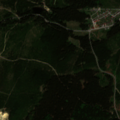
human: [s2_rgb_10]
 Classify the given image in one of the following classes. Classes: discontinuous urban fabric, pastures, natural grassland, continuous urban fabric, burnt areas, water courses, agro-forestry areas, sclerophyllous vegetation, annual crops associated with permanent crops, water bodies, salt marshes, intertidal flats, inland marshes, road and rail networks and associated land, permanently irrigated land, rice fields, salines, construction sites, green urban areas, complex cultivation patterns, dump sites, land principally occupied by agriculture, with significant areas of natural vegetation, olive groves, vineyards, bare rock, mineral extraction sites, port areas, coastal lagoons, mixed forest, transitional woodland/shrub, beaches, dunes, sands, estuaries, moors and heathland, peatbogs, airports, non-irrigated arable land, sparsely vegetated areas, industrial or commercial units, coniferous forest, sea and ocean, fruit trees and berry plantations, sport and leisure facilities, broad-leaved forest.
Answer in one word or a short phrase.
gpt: discontinuous urban fabric, coniferous forest, transitional woodland/shrub